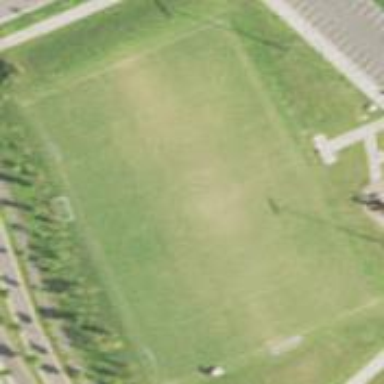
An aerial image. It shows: Pitch for leisure activities.